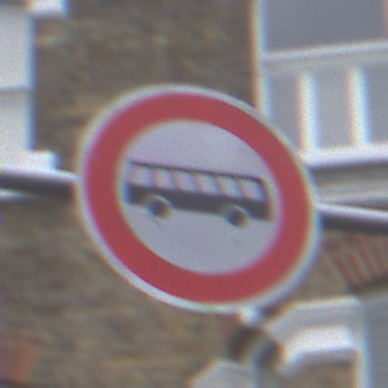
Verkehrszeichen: VerbotKraftomnibusse
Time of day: MorningAfternoon
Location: Outdoor (Urban)
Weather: Overcast
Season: NotSpecified
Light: Natural